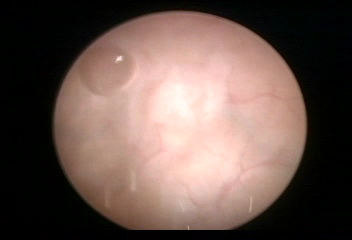
Modality: WLC
Class: Foreign bodies
Subclass: AirBubble
Bladder cancer association: No
Annotated structures: Air bubble